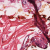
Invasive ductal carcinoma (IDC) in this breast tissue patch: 0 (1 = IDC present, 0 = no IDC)